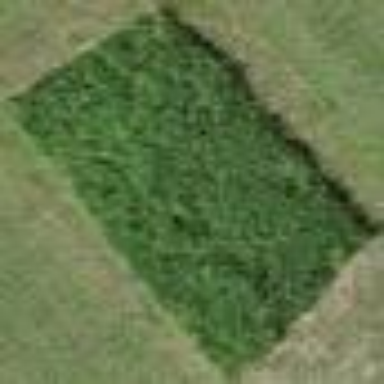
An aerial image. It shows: Rough golf ground.